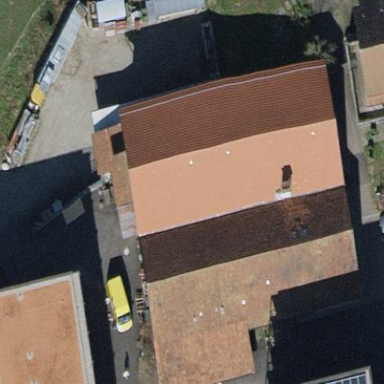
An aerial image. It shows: Industrial building with tiled roof.